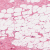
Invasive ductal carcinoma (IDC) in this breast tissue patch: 0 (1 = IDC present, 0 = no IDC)